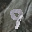
Label: 9